Question: I have the following to plot a boxplot of some data "Samples" and add points of the "Baseline" and "Theoretical" data.
'''
library(reshape2)
library(ggplot2)
meltshear <- melt(Shear)
samples <- rep(c("Samples"), each = 10)
baseline <- c("Baseline",samples)
method <- rep(baseline, 4)
xlab <- rep(c("EXT.Single","EXT.Multi","INT.Single","INT.Multi"), each = 11)
plotshear <- data.frame(Source = c(method,"theoretical","theoretical","theoretical"),
Shear = c(xlab,"EXT.Multi","INT.Single","INT.Multi"),
LLDF = c(meltshear[,2],0.825,0.720,0.884))
data <- subset(plotshear, Source %in% c("Samples"))
baseline <- subset(plotshear, Source %in% c("Baseline"))
theoretical <- subset(plotshear, Source %in% c("theoretical"))
ggplot(data = data, aes(x = Shear, y = LLDF)) + geom_boxplot(outlier.shape = NA) +
stat_summary(fun = mean, geom="point", shape=23, size=3) +
stat_boxplot(geom='errorbar', linetype=1, width=0.5) +
geom_jitter(data = baseline, colour = "green4") +
geom_jitter(data = theoretical, colour = "red")
'''
I get the following plot but I cannot add the legend to the plot. I want to have the legend showing labels = c("Samples","Baseline","Theoretical") for the boxplot shape, green dot, and red dot respectively.

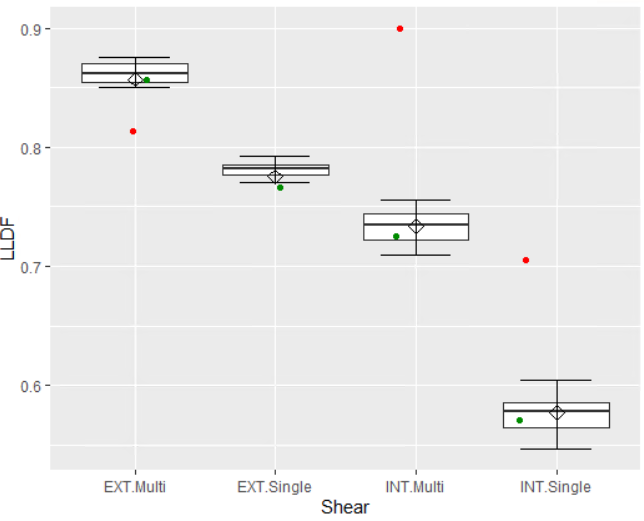
Answer: You could try to add fill into aes.
'''
ggplot(data = data, aes(x = Shear, y = LLDF, fill = Shear))
'''
Or you can see this resource, maybe it is useful <URL>